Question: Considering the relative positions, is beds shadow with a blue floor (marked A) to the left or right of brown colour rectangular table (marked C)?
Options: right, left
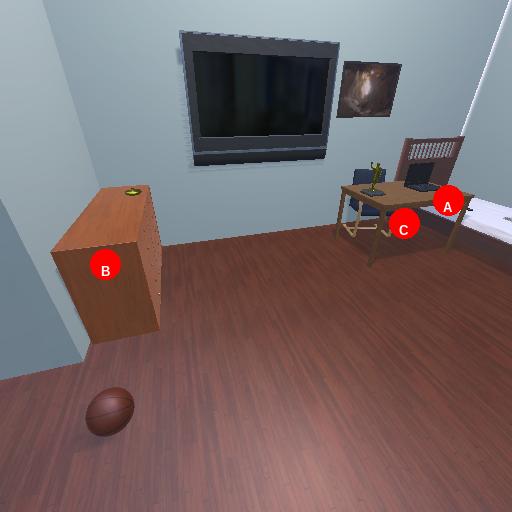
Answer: right